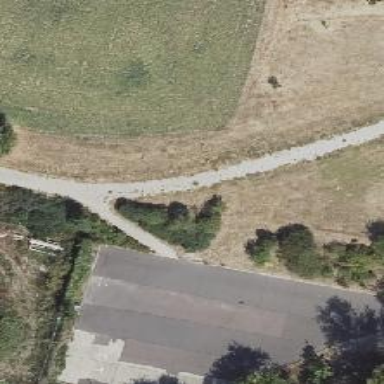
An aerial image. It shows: Footway along the road.